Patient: sex M, age 64
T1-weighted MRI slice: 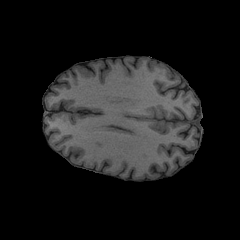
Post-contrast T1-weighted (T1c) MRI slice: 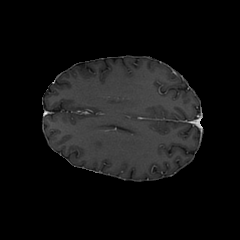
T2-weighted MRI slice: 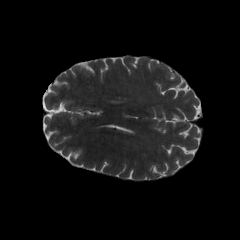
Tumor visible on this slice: no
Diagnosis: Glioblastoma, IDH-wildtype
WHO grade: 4